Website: apple
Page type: order-returns
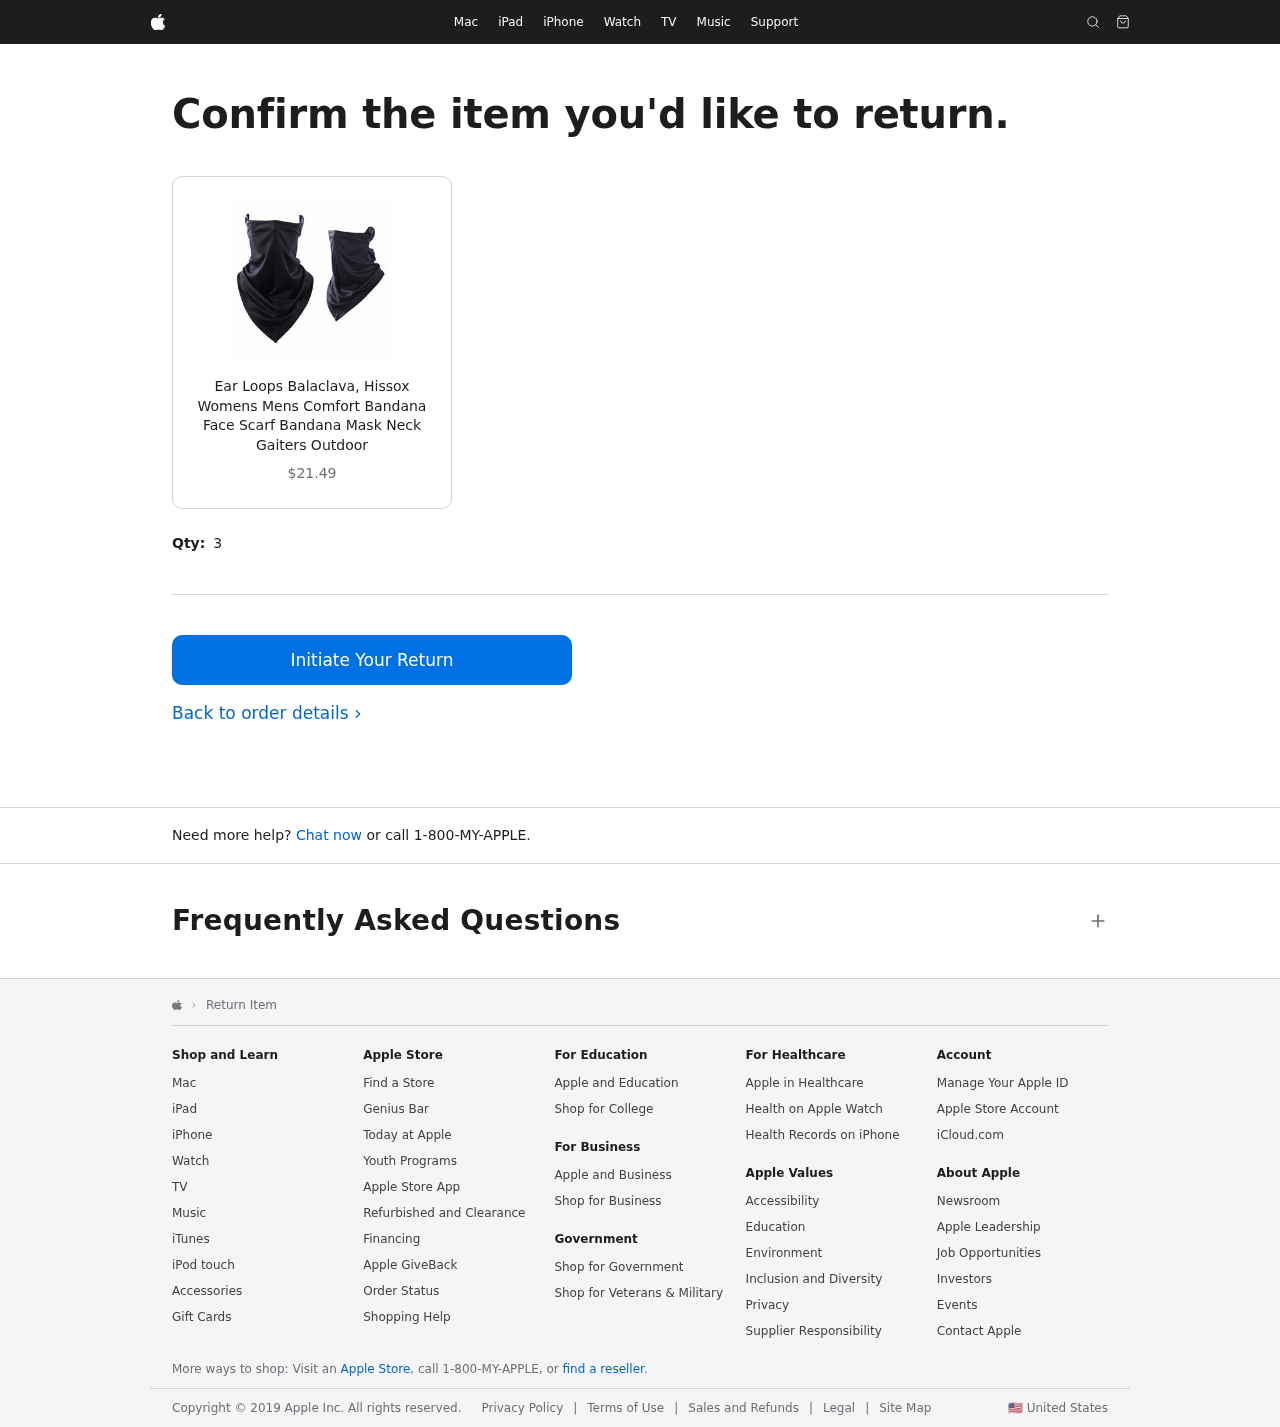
Product elements: key: PRODUCT1_NAME
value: Ear Loops Balaclava, Hissox Womens Mens Comfort Bandana Face Scarf Bandana Mask Neck Gaiters Outdoor
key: PRODUCT1_PRICE
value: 21.49
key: PRODUCT1_QUANTITY
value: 3